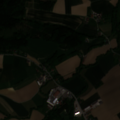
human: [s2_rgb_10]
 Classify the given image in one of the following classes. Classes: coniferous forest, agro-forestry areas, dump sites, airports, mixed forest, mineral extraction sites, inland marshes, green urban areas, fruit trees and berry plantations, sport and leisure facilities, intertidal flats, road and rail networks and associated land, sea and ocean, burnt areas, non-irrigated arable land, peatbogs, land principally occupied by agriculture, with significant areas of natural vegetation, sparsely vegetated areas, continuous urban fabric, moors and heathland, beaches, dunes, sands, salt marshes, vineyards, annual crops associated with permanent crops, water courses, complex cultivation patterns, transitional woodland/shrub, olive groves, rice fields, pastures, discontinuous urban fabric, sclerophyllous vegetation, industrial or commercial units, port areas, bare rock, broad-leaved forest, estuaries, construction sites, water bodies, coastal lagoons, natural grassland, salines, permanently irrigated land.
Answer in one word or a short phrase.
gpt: discontinuous urban fabric, non-irrigated arable land, complex cultivation patterns, land principally occupied by agriculture, with significant areas of natural vegetation, mixed forest